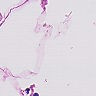
Metastatic tissue present: no